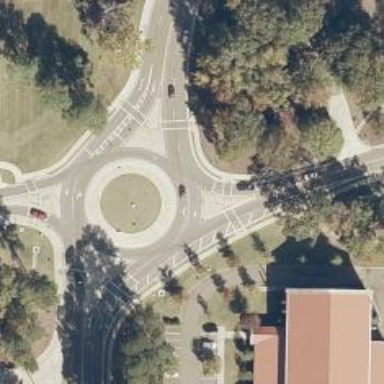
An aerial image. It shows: Tertiary road leading to roundabout junction.